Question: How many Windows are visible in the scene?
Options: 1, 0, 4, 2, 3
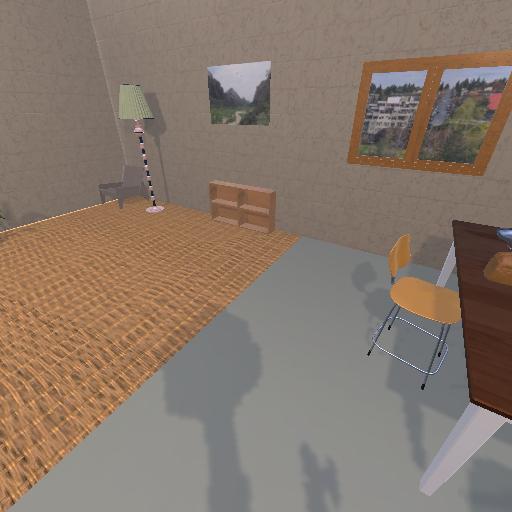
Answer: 1